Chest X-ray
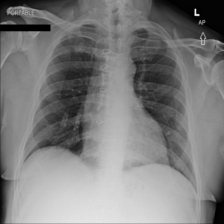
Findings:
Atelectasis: negative
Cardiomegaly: negative
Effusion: negative
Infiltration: positive
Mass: negative
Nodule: negative
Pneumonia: negative
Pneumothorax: negative
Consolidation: negative
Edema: negative
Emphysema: negative
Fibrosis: negative
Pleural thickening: negative
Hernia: negative